Question: Referring to the Fiddler's User Interface guide: <URL>
It seems deprecated, since it still uses the old-style logos despite the redesign.
What does the '< >' icon stand for?

The closest alternative from the old logos are XML.
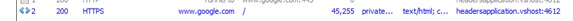
Answer: Sadly, the website's icons haven't been updated. '< >' refers to HTML.
Here's a screenshot of all of the icons from <URL>: